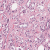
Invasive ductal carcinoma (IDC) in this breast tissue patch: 1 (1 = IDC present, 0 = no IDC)